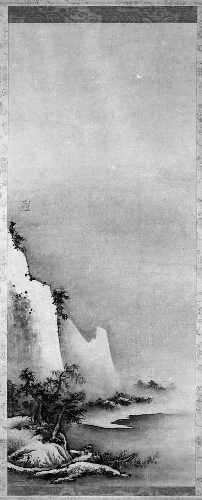
Title: 秋冬景山水図|Landscapes of Autumn and Winter
Artist: Tenshō Shūbun
Artist bio: Japanese, active 1414–before 1463
Date: 17th century
Object type: Hanging scrolls
Classification: Paintings
Medium: Diptych of hanging scrolls; ink and color on paper
Culture: Japan
Period: Edo period (1615–1868)
Dimensions: Image (each): 36 5/16 × 14 7/16 in. (92.3 × 36.7 cm)
Overall with mounting: 66 9/16 × 19 1/2 in. (169 × 49.5 cm)
Overall with knobs: 66 9/16 × 21 3/16 in. (169 × 53.8 cm)
Department: Asian Art
Credit line: Purchase, Gifts, Bequests, and Funds from various donors, by exchange, 1953
Accession year: 1953
Repository: Metropolitan Museum of Art, New York, NY
Tags: Landscapes